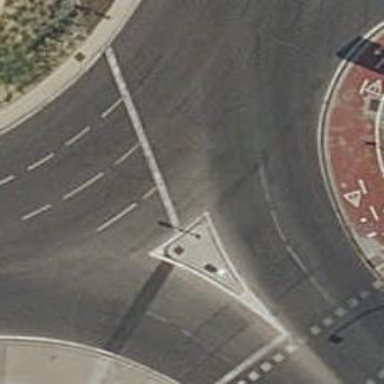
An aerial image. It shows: Road with "give way" sign.